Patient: sex M, age 26
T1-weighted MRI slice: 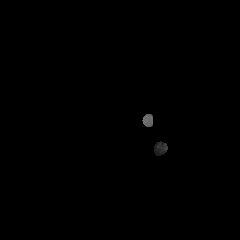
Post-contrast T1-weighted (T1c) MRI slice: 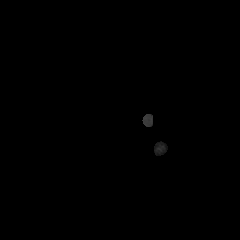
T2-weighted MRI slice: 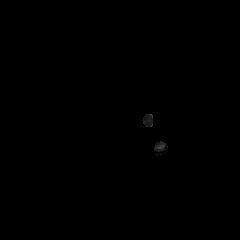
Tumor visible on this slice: no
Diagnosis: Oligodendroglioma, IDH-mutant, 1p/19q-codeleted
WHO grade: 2